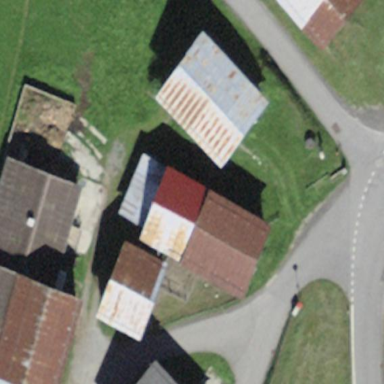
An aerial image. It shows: Rural barn.